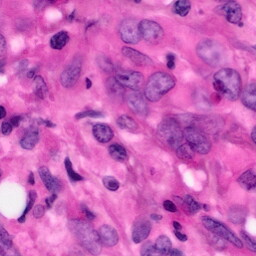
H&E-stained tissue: Pancreatic